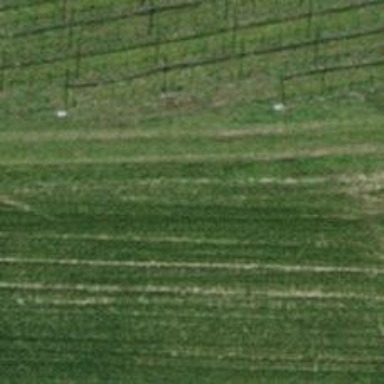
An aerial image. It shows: Grassy track with grade 5 track type.